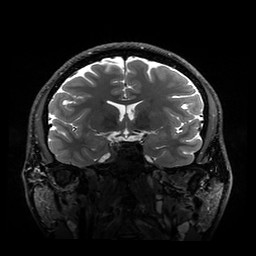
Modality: T2w
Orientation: sagittal